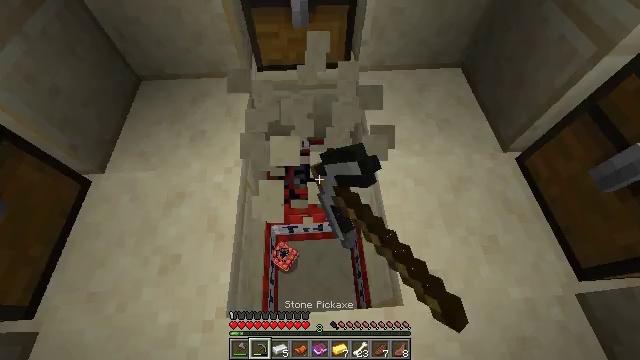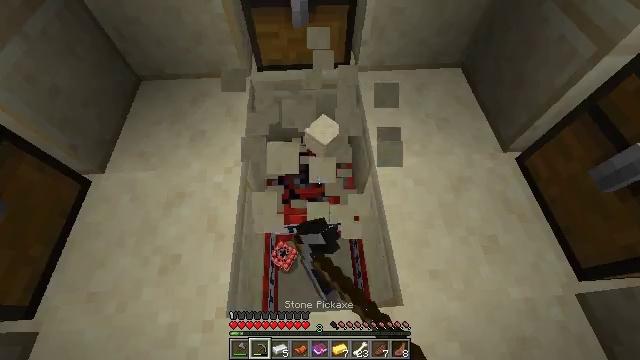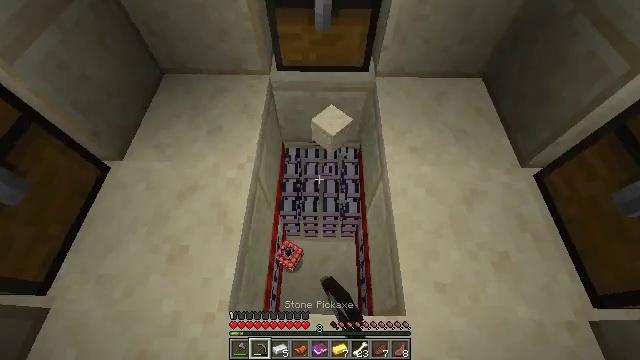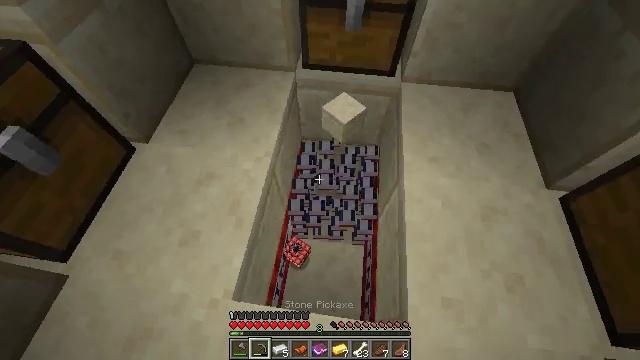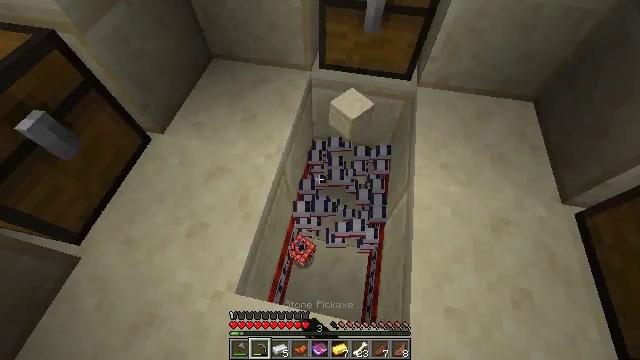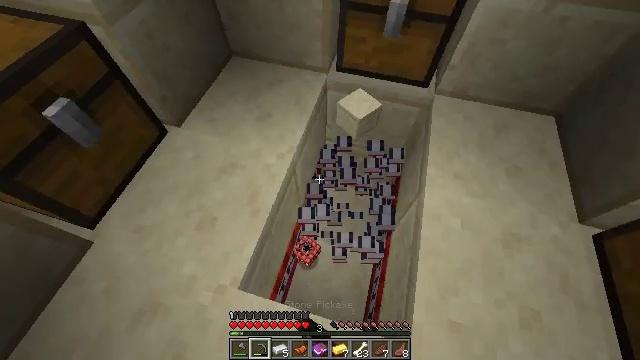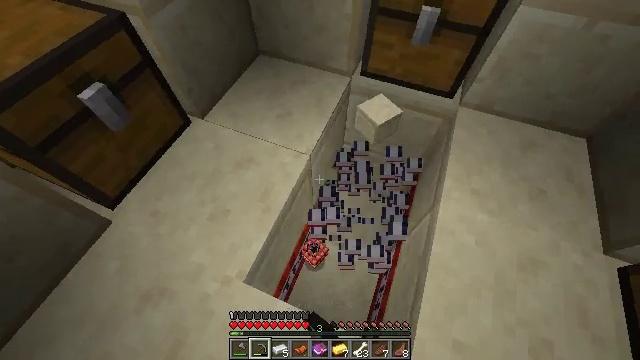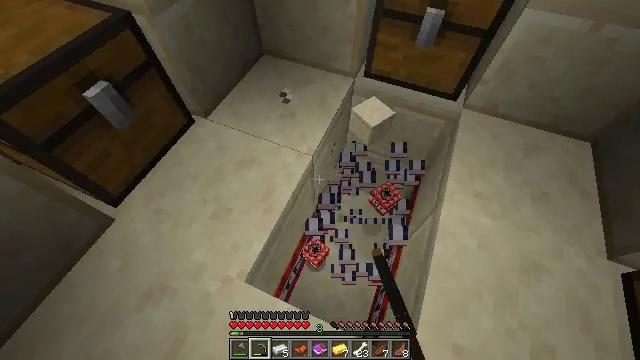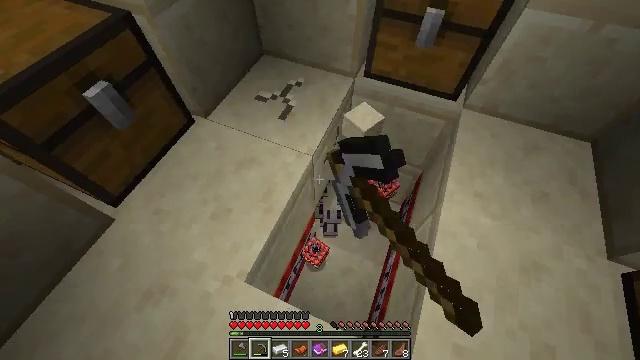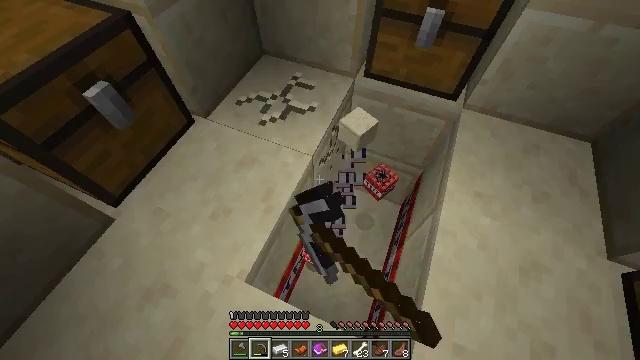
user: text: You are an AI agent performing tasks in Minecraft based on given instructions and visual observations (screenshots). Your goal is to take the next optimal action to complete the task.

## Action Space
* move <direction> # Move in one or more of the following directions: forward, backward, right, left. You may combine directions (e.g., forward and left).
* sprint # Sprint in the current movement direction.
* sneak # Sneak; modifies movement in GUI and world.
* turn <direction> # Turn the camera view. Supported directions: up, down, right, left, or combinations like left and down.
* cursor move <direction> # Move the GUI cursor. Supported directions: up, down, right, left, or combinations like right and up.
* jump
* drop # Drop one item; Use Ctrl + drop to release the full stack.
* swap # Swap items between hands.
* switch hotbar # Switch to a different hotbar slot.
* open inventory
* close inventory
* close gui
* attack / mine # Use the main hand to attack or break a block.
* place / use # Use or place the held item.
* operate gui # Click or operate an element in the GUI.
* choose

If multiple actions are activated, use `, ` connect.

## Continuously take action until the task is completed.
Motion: motion action
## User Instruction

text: Attack the TNT to mine it.
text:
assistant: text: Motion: attack / mine
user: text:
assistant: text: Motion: turn left, attack / mine
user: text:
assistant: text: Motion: turn left, attack / mine
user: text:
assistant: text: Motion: turn left, attack / mine
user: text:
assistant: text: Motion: turn left, attack / mine
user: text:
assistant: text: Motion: turn left, attack / mine
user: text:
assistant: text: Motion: attack / mine
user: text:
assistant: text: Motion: attack / mine
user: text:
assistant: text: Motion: attack / mine
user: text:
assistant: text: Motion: attack / mine